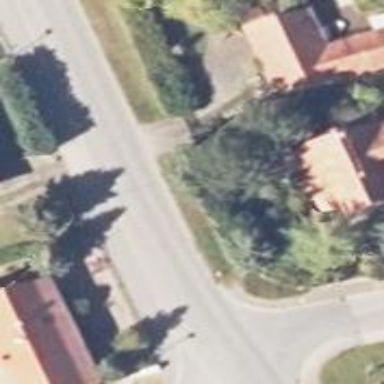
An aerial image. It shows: Residential road with asphalt surface. There is cycle track on the left side.